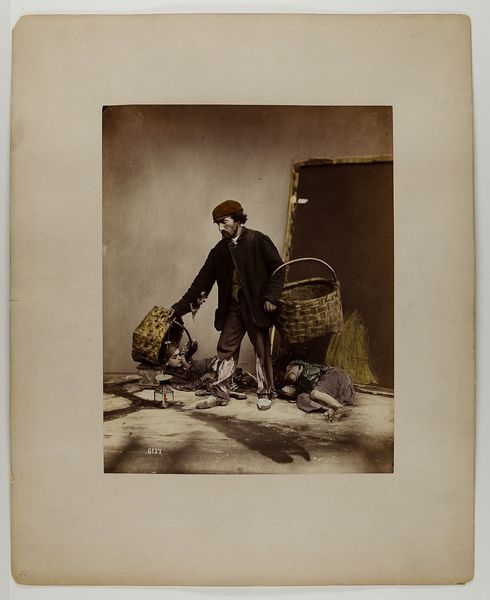
Titel: 6137. Neapolitanische Kostümszene: Die Nacht
Künstler: Giorgio Sommer
Standort: Hamburg
Institution: Museum für Kunst und Gewerbe Hamburg
Schlagwörter: nacht, kind, kinder, foto, fotografie, photographie, photo, karton, armut, armen, albumin, nachtbild, kinderbild, lichtbild, kinderdarstellung, bildwerke, angewandte und bildende kunst, hessische systematik, schwarzweißpositivverfahren, silbersalzverfahren, schwarzweißfotografie, porträtfotografie, porträtphotographie, albuminpapier